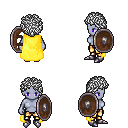
a pixel art fantasy rpg character, female body template, dark elf, purple skin, yellow cape, gold greaves, white curly afro hairstyle, bracelets, metal boots, shield, four views (front, back, left, right), 2x2 character sprite sheet, small pixel art, hard edges, no anti-aliasing